Question: I'm using serproxy / thinkerproxy for serial communication in a small Air app.
I have two hardware devices to test it. One is a barcode scanner, it works perfectly.
The other is a custom board. It's kind of working also. The problem is that the characters are unreadable. I think it's a problem of charset (not sure) so I tried something like this in the function that handles the ProgressEvent.SOCKET_DATA event:
'''
var cs:Array = new Array( 'ISO-8859-1',
'ISO-8859-2',
'ISO-8859-3',
'ISO-8859-4',
'ISO-8859-5',
'ISO-8859-6',
'ISO-8859-7',
'ISO-8859-8',
'ISO-8859-9',
'ISO-8859-10',
'ISO-8859-11',
'ISO-8859-12',
'ISO-8859-13',
'ISO-8859-14',
'ISO-8859-15',
'ISO-8859-16',
'ISO-8859-17',
'ISO-8859-18',
'ISO-8859-19',
'ISO-8859-20',
'ASMO-708',
'DOS-720',
'x-mac-arabic',
'windows-1256',
'ibm775',
'windows-1257',
'ibm852',
'x-mac-ce',
'windows-1250',
'gb18030',
'EUC-CN',
'gb2312',
'gb18030',
'hz-gb-2312',
'x-mac-chinesesimp',
'big5',
'x-Chinese-CNS',
'x-Chinese-Eten',
'x-mac-chinesetrad',
'cp866',
'koi8-r',
'koi8-u',
'x-mac-greek',
'windows-1253',
'ibm869',
'DOS-862',
'iso-8859-8-i',
'x-mac-hebrew',
'windows-1255',
'x-EBCDIC-Arabic',
'x-EBCDIC-CyrillicRussian',
'x-EBCDIC-CyrillicSerbianBulgarian',
'x-EBCDIC-DenmarkNorway',
'x-ebcdic-denmarknorway-euro',
'x-EBCDIC-FinlandSweden',
'x-ebcdic-finlandsweden-euro',
'x-ebcdic-finlandsweden-euro',
'x-iscii-as',
'unicode',
'unicodeFFFE',
'utf-7',
'utf-8',
'us-ascii',
'windows-1258',
'x-IA5',
'Windows-1252'
);
for each(var csStr:String in cs){
var info:String = _socket.readMultiByte(_socket.bytesAvailable, csStr);
temp = csStr + ":" + info;
if(info.length > 0)
dispatchEvent(new TextEvent(EVENT_ON_DATA_RECEIVED, false, false, temp) );
}
'''
The only value that contains a value is . and and it looks like this:
The custom board is supposed to send something like :
So, not sure what is the best approach here (I know there are more charset I can try). Any ideas?
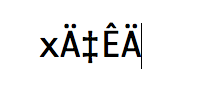
Answer: Are you trying to guess unknown encoding? Look at raw bytes that board sends to check whether they are bit-shifted.